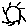
Label: sun